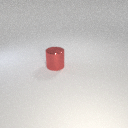
large red metal cylinder